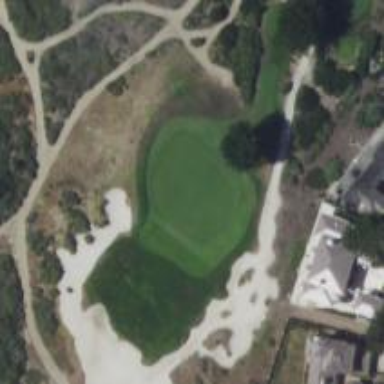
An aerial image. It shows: View of golf hole.